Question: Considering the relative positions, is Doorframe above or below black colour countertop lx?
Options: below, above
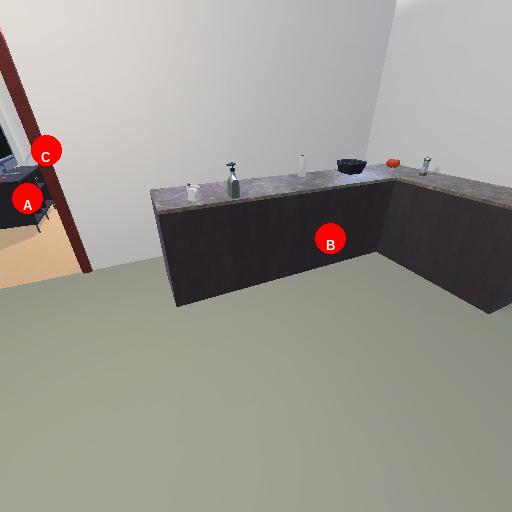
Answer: below